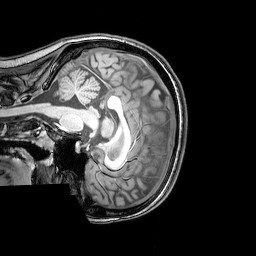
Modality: T1w
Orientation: sagittal
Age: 22
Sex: female
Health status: healthy
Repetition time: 0.081 s
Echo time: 0.037 s